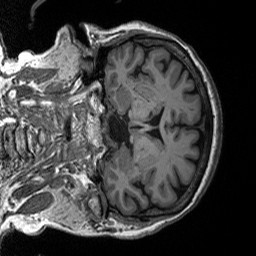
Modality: T1w
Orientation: coronal
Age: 53
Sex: female
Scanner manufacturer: siemens
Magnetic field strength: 3 T
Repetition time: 2.53 s
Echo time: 0.00219 s